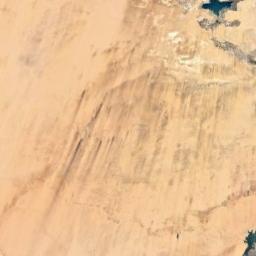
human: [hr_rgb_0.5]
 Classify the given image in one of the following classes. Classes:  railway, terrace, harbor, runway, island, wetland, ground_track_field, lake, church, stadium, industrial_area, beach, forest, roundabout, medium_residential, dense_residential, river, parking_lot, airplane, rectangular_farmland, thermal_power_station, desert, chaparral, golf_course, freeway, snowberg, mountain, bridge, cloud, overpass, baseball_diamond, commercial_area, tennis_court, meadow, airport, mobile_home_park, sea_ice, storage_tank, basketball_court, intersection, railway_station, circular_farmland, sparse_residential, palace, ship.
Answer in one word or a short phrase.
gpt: desert